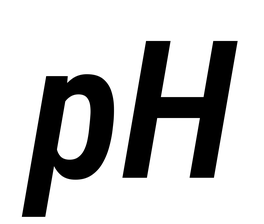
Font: Roboto-Italic_Condensed_SemiBold_Italic